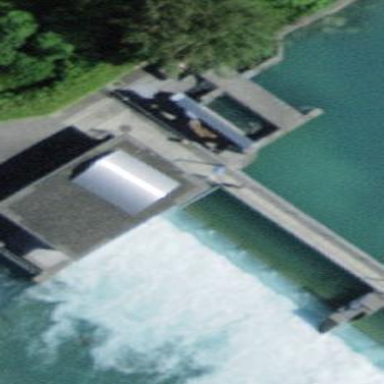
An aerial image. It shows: Building with hydro power generator.